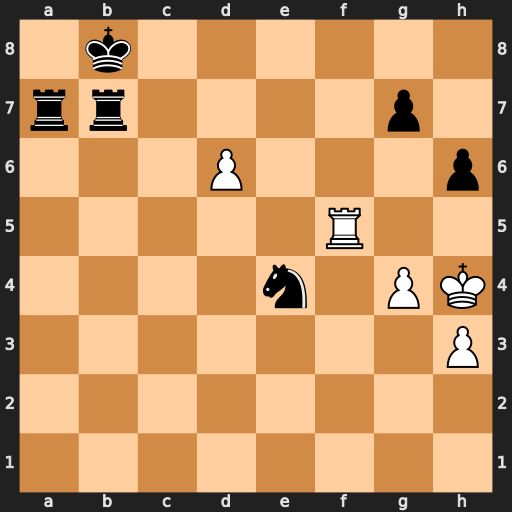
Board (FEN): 1k6/rr4p1/3P3p/5R2/4n1PK/7P/8/8
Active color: w
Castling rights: -
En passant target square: -
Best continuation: Rf8#